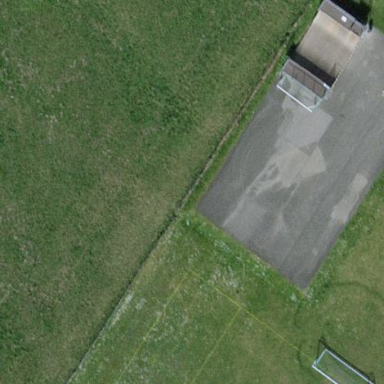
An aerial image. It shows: Pitch designated as leisure land.